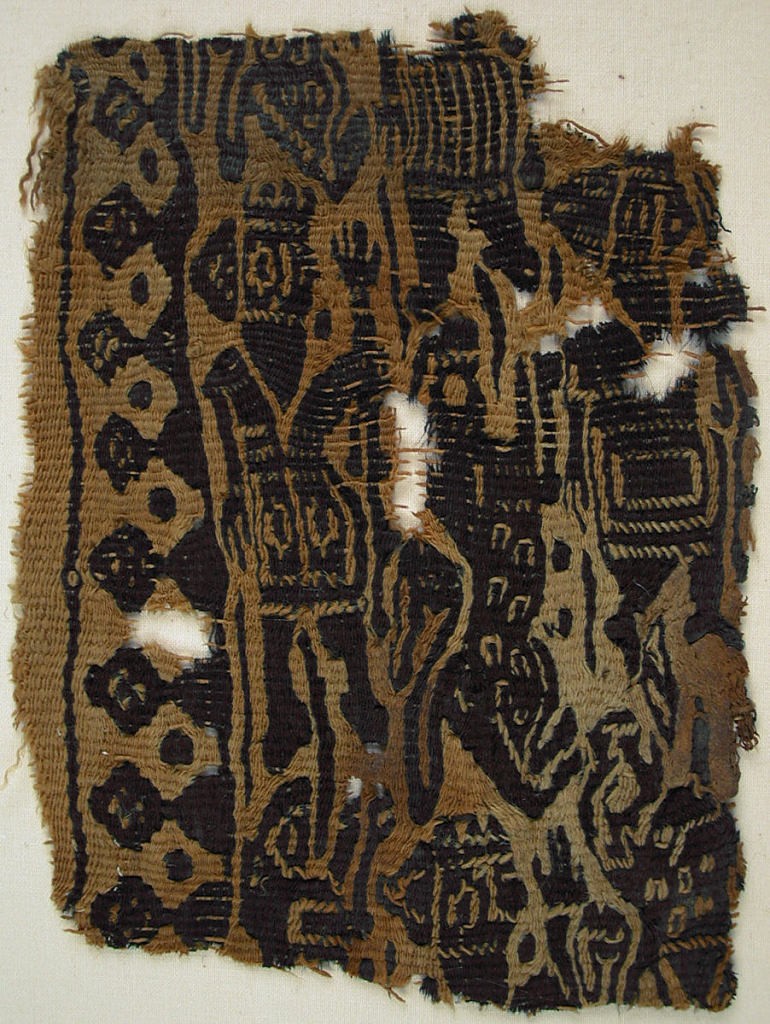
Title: Fragment
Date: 6th–8th century
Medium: wool Technique: plain weave with discontinuous weft (tapestry)
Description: Tapestry woven fragment in black and tan. On the left, a standing, bearded figure in a tunic with a crown, with his hand raised. On the right, a second bearded figure. Above, part of a third figure in a striped tunic; below a bearded head with raised hand. These figures are all perpendicular to the warp; parallel to the warp are running animals, some with spots. Crenellated border with traces of soumak. All outlines and details worked in light-colored soumak and tapestry on dark forms.